Question: I need to solve the following past paper question but I can't seem to understand it.

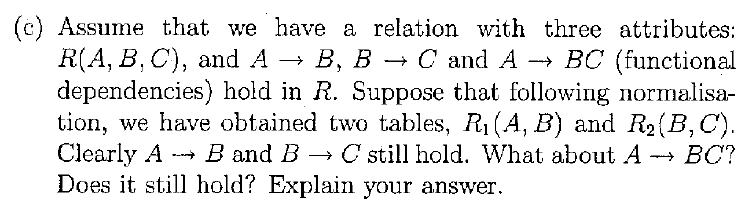
Answer: To paraphrase what you have been given:
'''
A -> B and B -> C still hold
'''
you are asked:
'''
Show that A -> B,C is true
'''
Since 'A -> B' and 'B -> C' (given above), then because of the transitivity rule we can say
'''
A -> C
'''
Now working backwards from the decomposition rule we can say that because
'''
A -> B
A -> C
then...
A -> B,C
'''
and there you go.